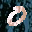
Label: 0